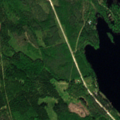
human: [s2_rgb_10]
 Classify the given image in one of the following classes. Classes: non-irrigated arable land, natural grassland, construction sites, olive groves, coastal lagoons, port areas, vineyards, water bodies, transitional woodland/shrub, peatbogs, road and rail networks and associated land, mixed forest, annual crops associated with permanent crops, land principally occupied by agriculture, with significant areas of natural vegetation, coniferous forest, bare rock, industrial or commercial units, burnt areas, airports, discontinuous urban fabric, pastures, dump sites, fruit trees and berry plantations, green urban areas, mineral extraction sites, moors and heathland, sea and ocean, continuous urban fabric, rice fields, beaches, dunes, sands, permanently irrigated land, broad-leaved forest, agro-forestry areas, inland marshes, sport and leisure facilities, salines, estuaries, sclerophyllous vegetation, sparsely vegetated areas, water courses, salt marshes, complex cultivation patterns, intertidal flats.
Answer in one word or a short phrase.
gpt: broad-leaved forest, mixed forest, water bodies